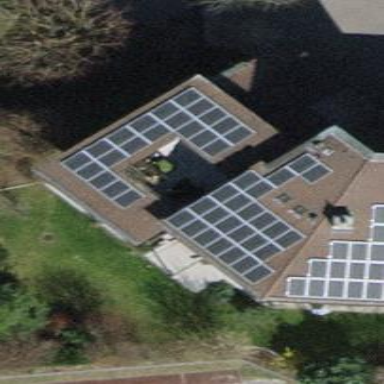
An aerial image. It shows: Solar power generator using photovoltaic method with solar photovoltaic panel types.